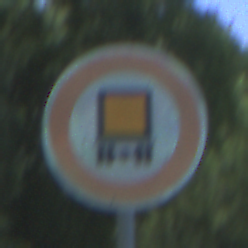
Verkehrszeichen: VerbotKennzeichnungspflichtigeKraftfahrzeugeGefaehrlicheGueter
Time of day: Midday
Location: Outdoor (Nature)
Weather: Clear
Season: Summer
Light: Natural